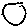
Label: circle